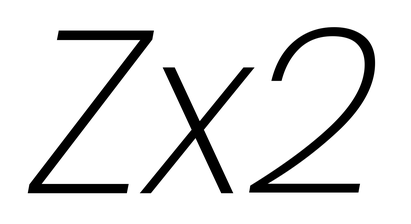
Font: Poppins-ExtraLightItalic